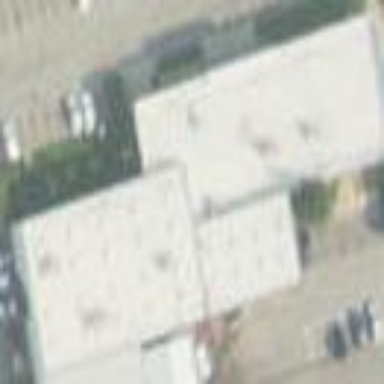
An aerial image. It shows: Building housing car shop.